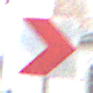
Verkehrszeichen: RichtungstafelnInKurvenKleinLinks
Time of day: MorningAfternoon
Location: Outdoor (Nature)
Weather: PartlyCloudy
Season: Autumn
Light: Natural